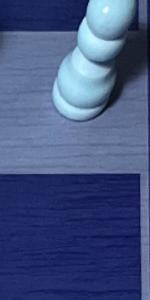
Label: Empty